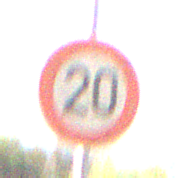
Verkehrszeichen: Geschwindigkeit20
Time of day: MorningAfternoon
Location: Outdoor (RoadRail)
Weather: PartlyCloudy
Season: NotSpecified
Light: Natural